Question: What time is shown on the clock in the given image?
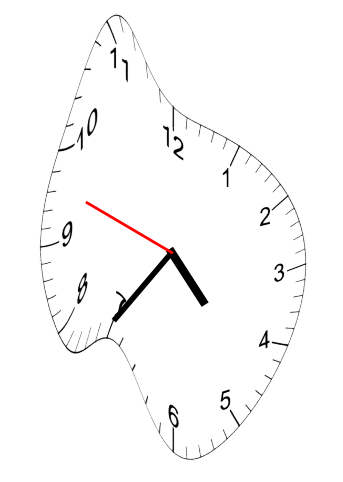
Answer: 04:35:48